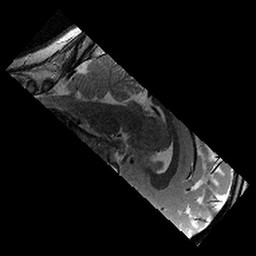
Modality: T2w
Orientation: sagittal
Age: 9
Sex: female
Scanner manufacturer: siemens
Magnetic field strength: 3 T
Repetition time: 9.23 s
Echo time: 0.067 s